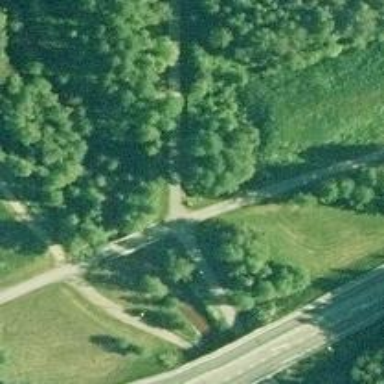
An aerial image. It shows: Cycleway.